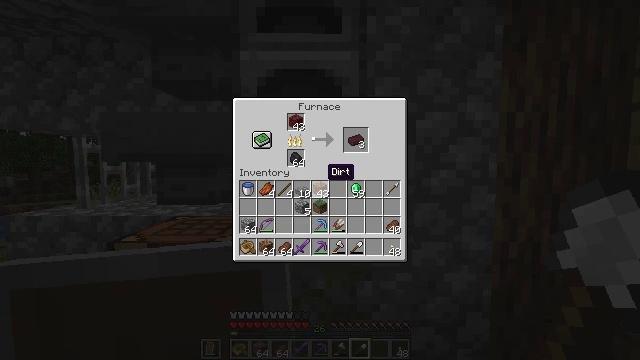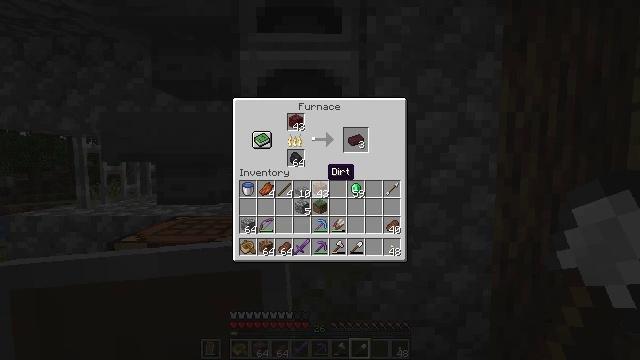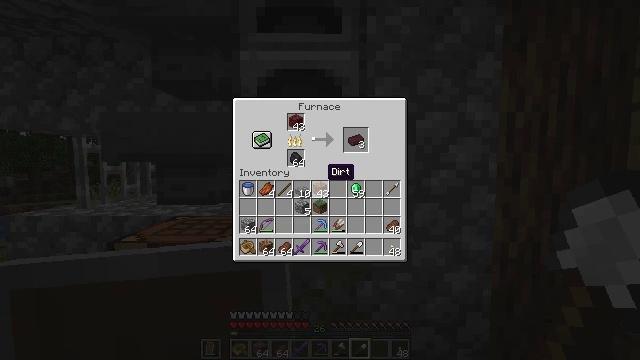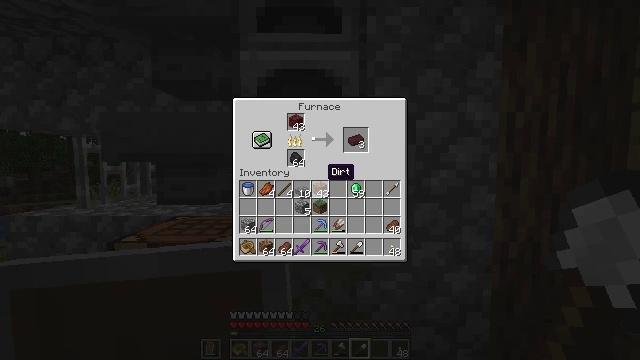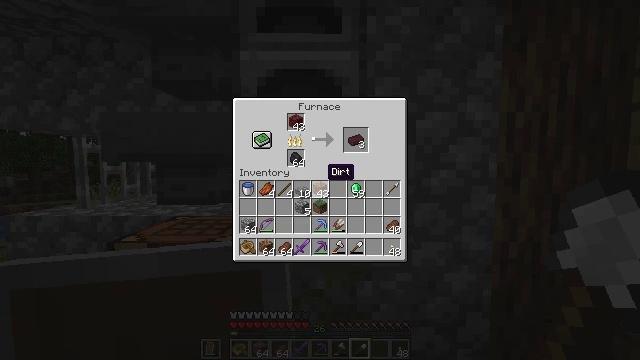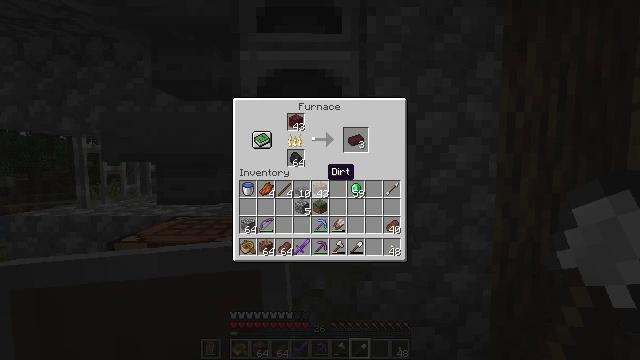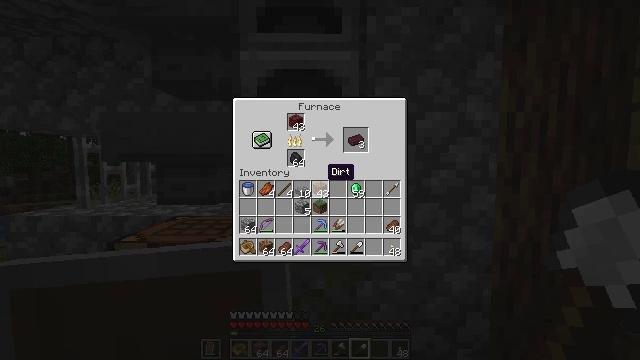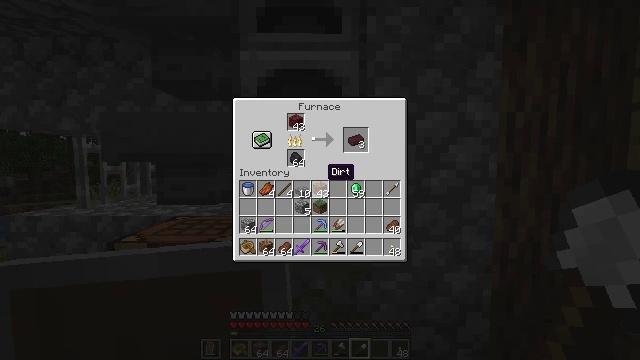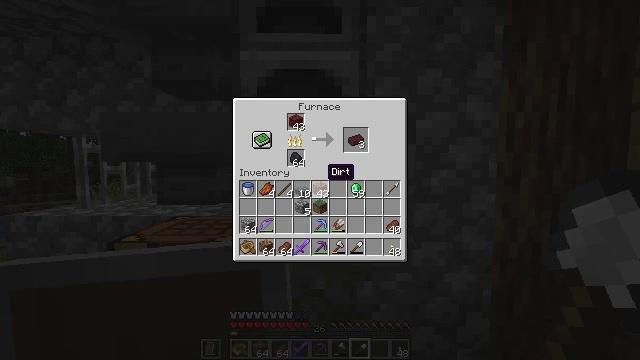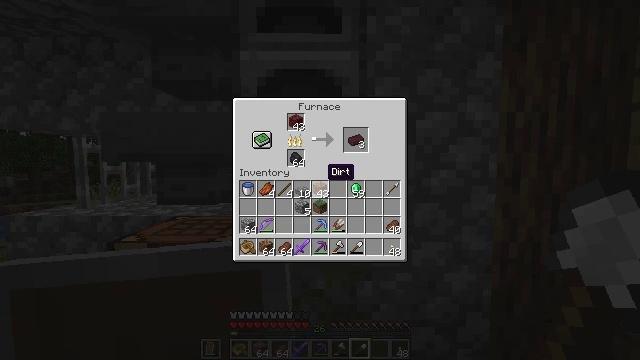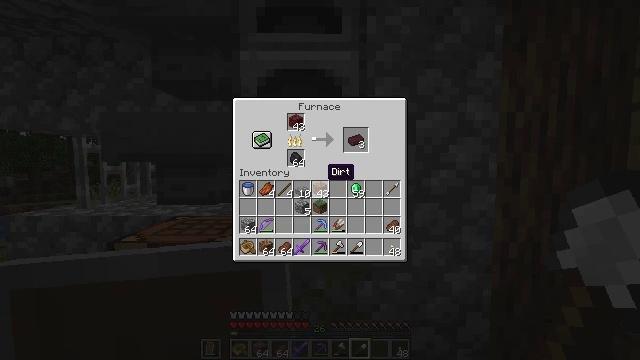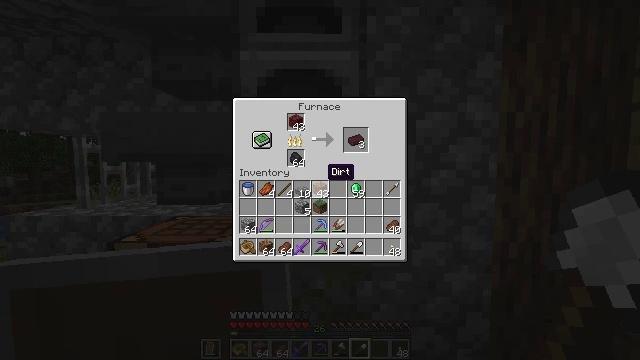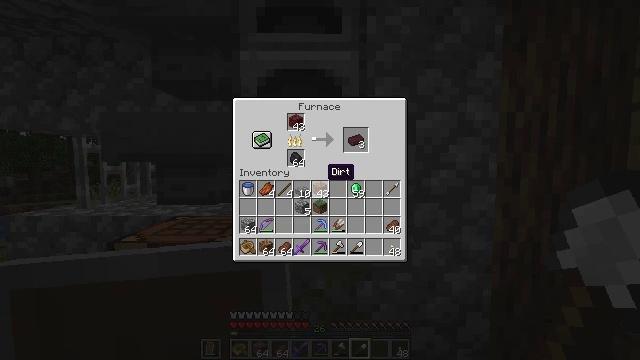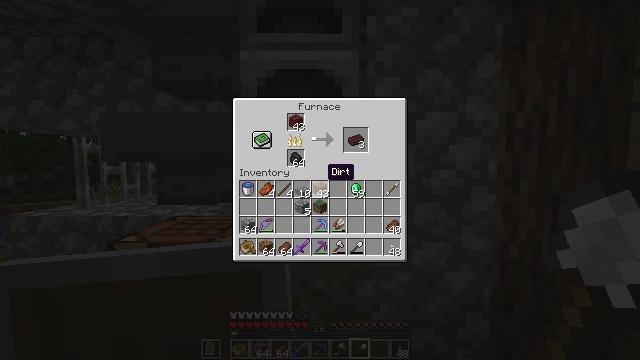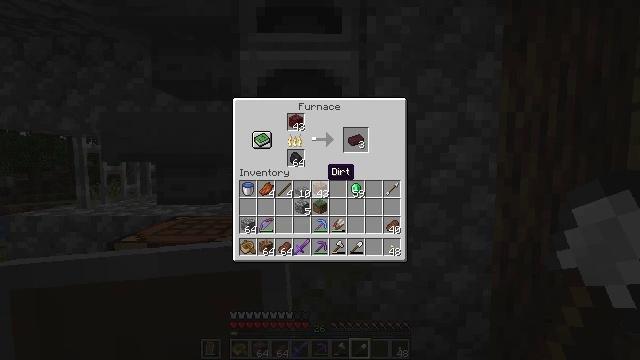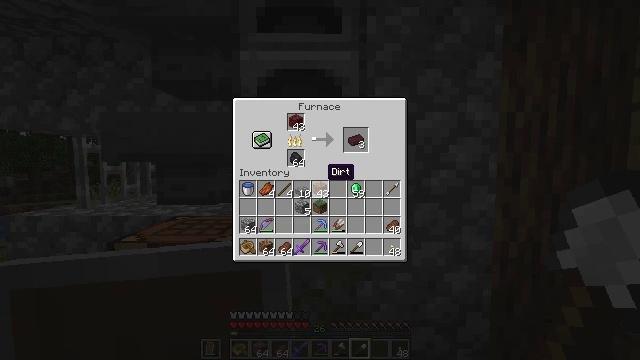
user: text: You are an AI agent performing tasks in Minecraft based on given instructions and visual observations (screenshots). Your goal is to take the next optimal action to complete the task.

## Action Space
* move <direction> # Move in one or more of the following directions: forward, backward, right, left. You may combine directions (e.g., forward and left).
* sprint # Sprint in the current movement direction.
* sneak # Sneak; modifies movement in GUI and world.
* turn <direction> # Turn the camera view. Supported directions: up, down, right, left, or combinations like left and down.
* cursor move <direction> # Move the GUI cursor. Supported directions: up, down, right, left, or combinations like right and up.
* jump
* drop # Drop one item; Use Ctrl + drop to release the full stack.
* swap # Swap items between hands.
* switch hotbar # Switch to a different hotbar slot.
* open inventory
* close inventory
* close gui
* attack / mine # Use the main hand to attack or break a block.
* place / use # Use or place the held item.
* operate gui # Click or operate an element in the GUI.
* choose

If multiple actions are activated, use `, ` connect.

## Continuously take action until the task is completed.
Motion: motion action
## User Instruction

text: Open the furnace and smelt netherrack to get nether brick.
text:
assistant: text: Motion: no_op
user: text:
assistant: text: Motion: no_op
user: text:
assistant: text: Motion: no_op
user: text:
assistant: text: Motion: no_op
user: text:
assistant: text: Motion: no_op
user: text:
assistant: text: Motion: no_op
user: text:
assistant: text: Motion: no_op
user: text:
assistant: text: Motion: no_op
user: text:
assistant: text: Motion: no_op
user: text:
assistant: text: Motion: no_op
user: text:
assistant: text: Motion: no_op
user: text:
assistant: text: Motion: no_op
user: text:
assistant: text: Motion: no_op
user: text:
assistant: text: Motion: no_op
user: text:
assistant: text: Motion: no_op
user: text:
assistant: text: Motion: no_op
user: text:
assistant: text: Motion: no_op
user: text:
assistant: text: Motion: no_op
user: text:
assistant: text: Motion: no_op
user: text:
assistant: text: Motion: no_op
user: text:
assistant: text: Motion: no_op
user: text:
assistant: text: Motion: no_op
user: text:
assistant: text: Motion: no_op
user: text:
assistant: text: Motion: no_op
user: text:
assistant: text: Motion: no_op
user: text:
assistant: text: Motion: no_op
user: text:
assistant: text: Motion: no_op
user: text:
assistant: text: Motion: no_op
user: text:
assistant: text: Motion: no_op
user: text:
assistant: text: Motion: no_op